Question: Can it be done with a standard Silverlight controls?

Thank you!
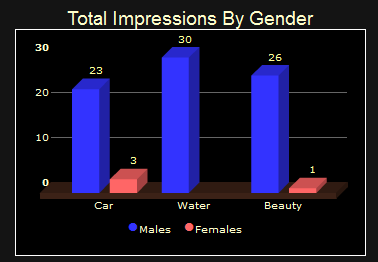
Answer: OK done!

I could find XAML to do it.
'''
<toolkit:Chart Height="400" Width="600" Title="Cumulative Age Dispersions" >
<toolkit:ColumnSeries ItemsSource="{Binding MaleSerie}" IndependentValueBinding="{Binding ItemName}"
DependentValueBinding="{Binding Count}"
HorizontalAlignment="Left" Height="304" VerticalAlignment="Top" Width="266">
</toolkit:ColumnSeries >
<toolkit:ColumnSeries ItemsSource="{Binding FemaleSerie}" IndependentValueBinding="{Binding ItemName}"
DependentValueBinding="{Binding Count}"
HorizontalAlignment="Left" Height="304" VerticalAlignment="Top" Width="266">
</toolkit:ColumnSeries >
</toolkit:Chart>
'''
and C#
'''
public class Sex
{
public string ItemName { set; get; }
public int Count { set; get; }
}
public class MergedData
{
public List<Sex> MaleSerie { set; get; }
public List<Sex> FemaleSerie { set; get; }
}
void UC_Loaded(object sender, RoutedEventArgs e)
{
MergedData md = new MergedData();
List<Sex> maleSerie = new List<Sex>();
maleSerie.Add(new Sex() { ItemName = "Car", Count = 10});
maleSerie.Add(new Sex() { ItemName = "Water", Count = 20 });
maleSerie.Add(new Sex() { ItemName = "Sport", Count = 30 });
md.MaleSerie = maleSerie;
List<Sex> femaleSerie = new List<Sex>();
femaleSerie.Add(new Sex() { ItemName = "Car", Count = 40 });
femaleSerie.Add(new Sex() { ItemName = "Water", Count = 34 });
femaleSerie.Add(new Sex() { ItemName = "Sport", Count = 87 });
md.FemaleSerie = femaleSerie;
this.DataContext = md;
}
'''
P.S. There is some interesting chart builder here <URL>